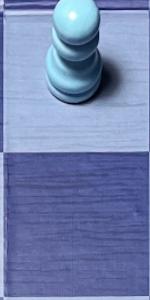
Label: Empty